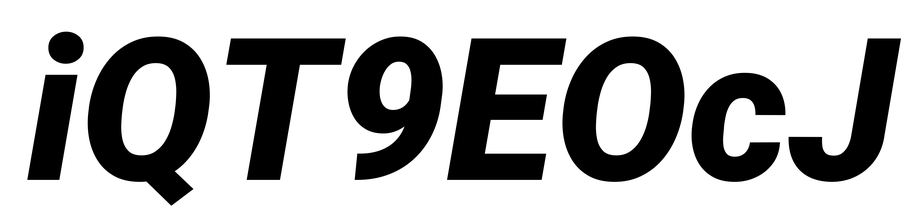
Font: Roboto-Italic_Black_Italic